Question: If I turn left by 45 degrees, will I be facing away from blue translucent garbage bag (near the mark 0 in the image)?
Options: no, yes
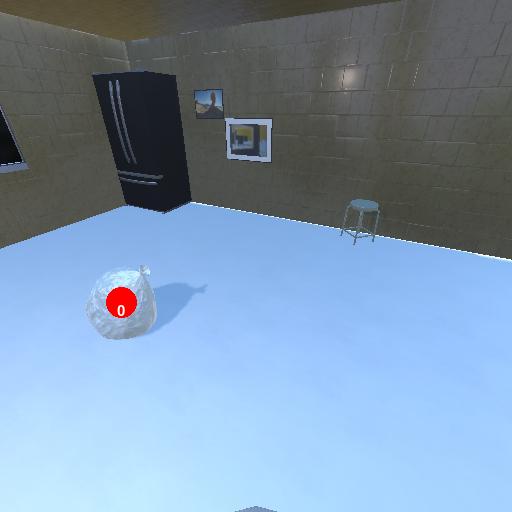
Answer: no